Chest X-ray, PA view. Patient: 57 years old, sex M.
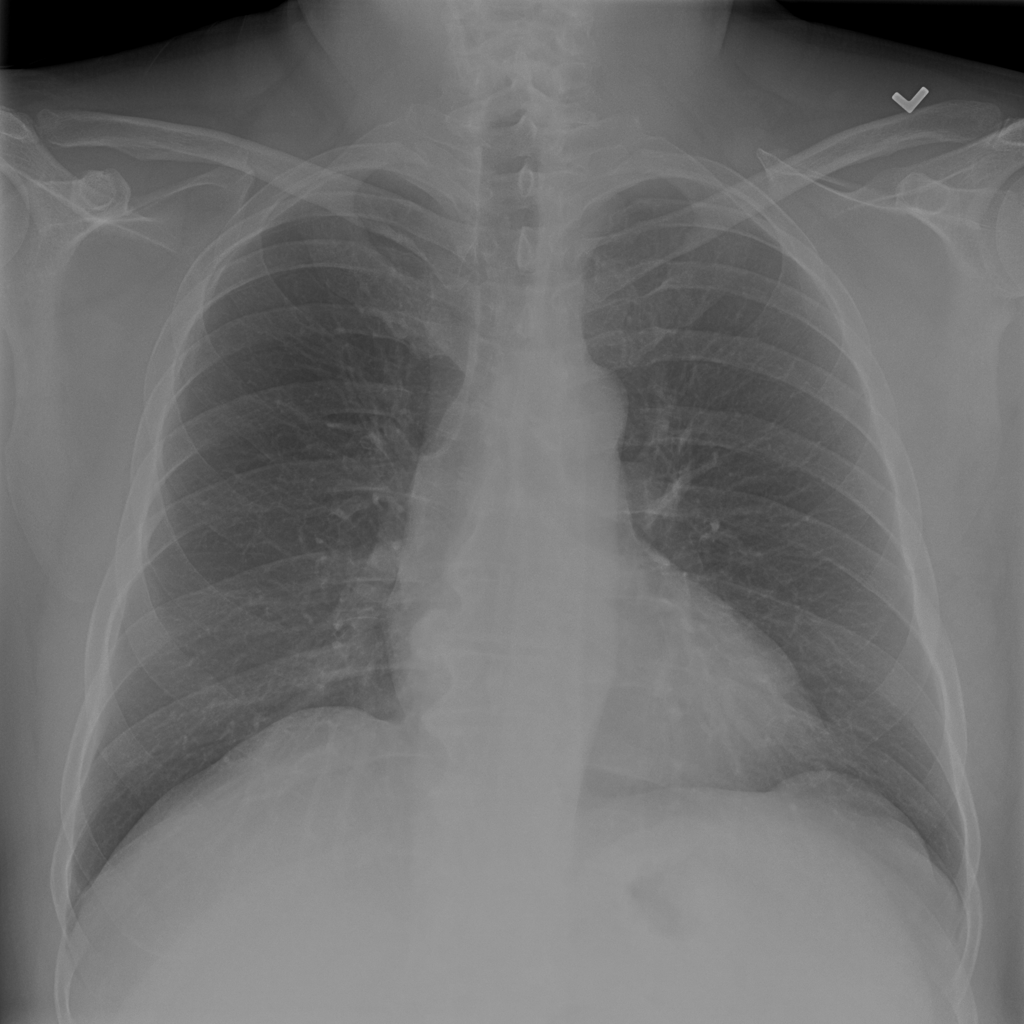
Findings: No Finding